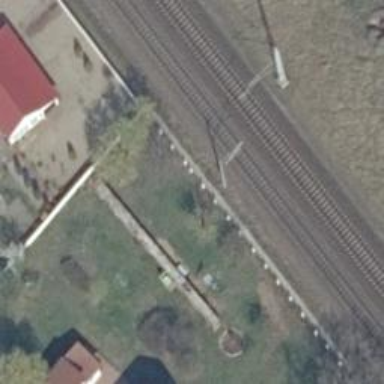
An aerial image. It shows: Milestone along the railway with catenary mast.